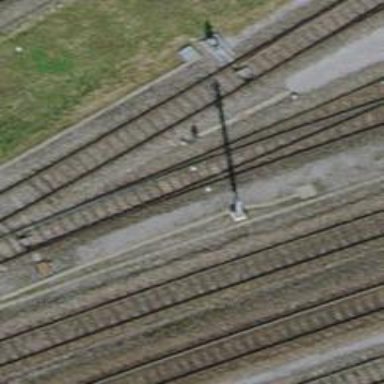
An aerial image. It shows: Rail yard with electrified rails and single track.